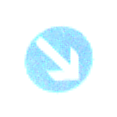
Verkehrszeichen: VorgeschriebeneVorbeifahrtRechts
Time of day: MorningAfternoon
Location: Outdoor (Urban)
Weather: Clear
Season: NotSpecified
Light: Natural